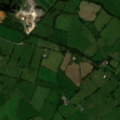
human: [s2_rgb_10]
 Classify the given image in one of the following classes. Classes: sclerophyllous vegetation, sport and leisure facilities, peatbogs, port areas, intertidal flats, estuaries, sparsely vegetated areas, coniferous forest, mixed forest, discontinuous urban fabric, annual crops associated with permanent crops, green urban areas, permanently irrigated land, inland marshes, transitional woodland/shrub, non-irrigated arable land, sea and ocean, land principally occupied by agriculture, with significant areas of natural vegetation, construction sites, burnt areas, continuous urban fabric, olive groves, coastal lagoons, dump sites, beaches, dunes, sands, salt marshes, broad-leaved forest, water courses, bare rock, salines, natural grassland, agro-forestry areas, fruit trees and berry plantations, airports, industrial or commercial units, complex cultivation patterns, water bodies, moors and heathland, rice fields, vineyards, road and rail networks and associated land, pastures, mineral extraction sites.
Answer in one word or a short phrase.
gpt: pastures